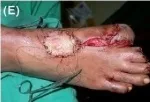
(F) Dorsum: well-settled flap.
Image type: medical_photograph (skin_photograph)